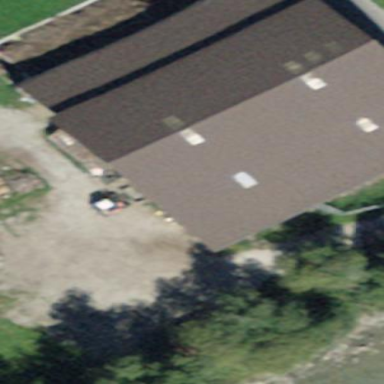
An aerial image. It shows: Shed.